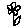
Label: flower